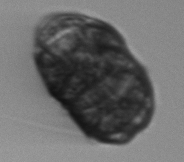
Label: Margalefidinium